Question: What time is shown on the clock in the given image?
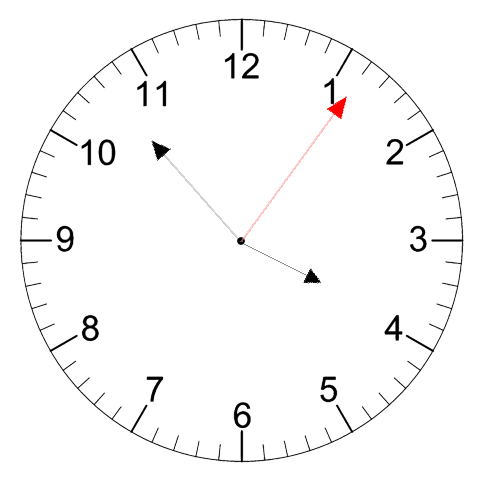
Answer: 03:53:06